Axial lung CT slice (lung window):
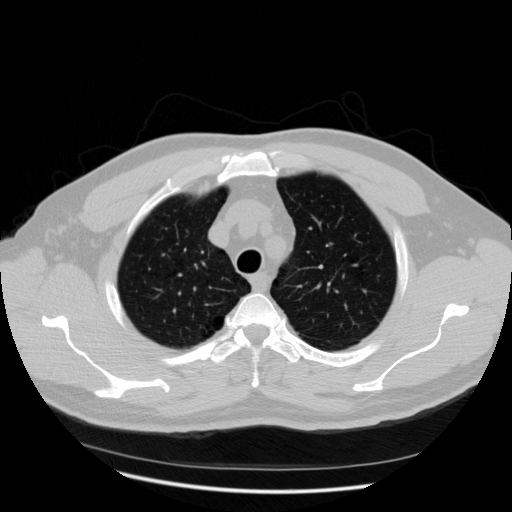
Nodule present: no